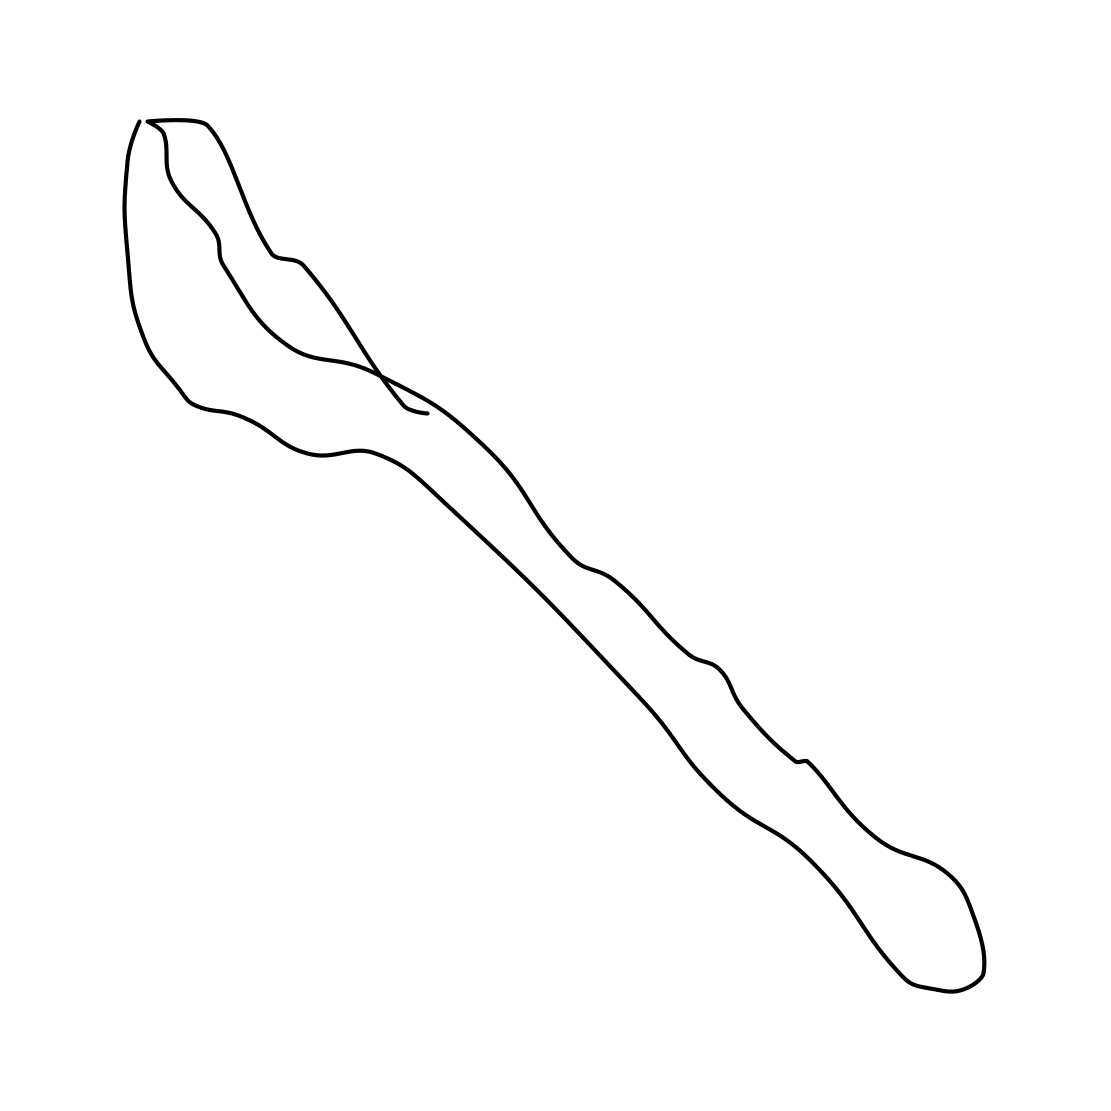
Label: spoon